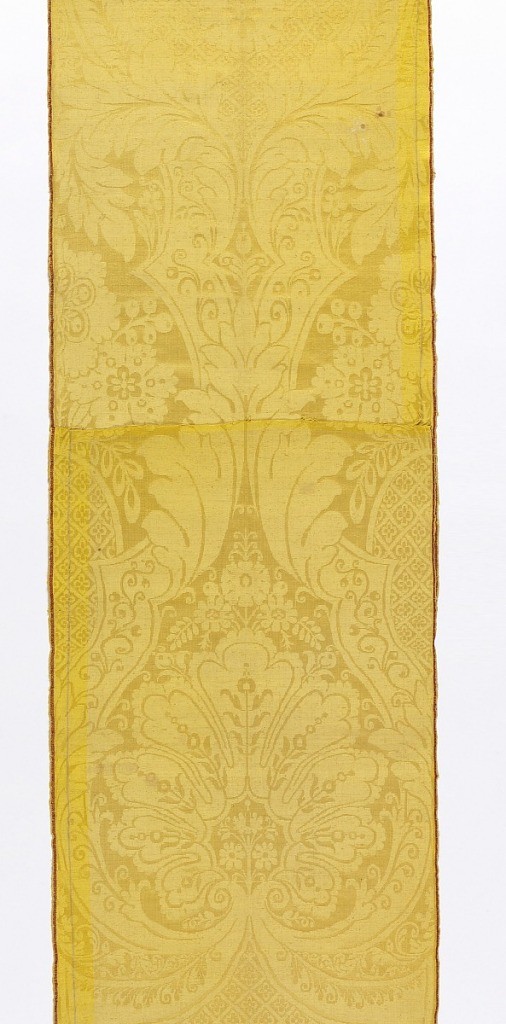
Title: Fragment
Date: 17th century
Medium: silk Technique: 5-harness satin damask
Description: Yellow damask showing parts of a long symmetrical repeat of foliage and large-scale plant forms.